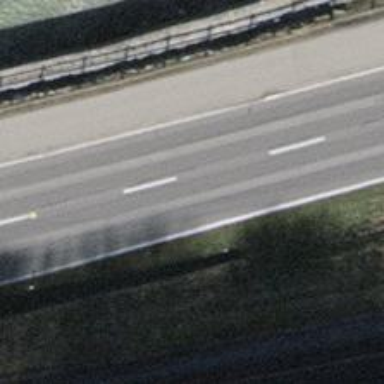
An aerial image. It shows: Primary road with asphalt surface.